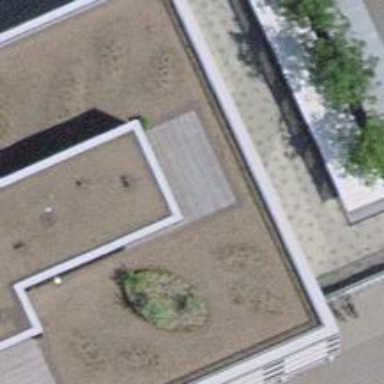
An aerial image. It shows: Library.